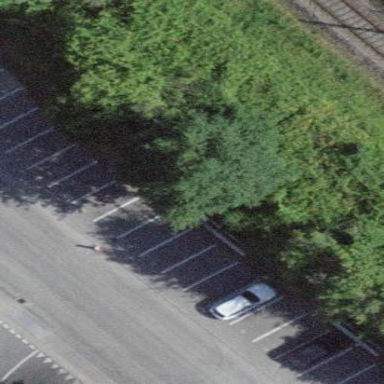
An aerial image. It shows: Street-side parking area.